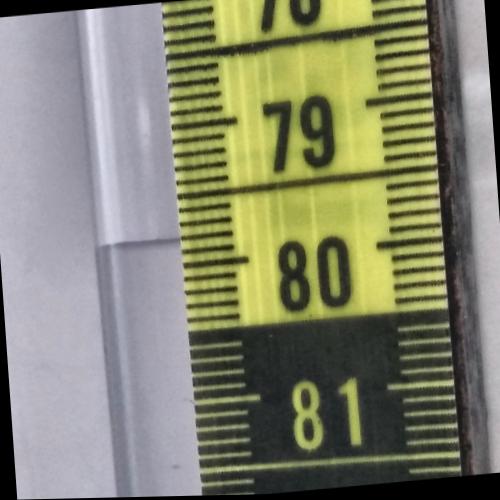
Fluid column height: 79.8 cm